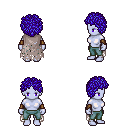
a pixel art fantasy rpg character, female body template, dark elf, purple skin, gray tattered cape, teal pants, blue curly afro hairstyle, leather bracers, four views (front, back, left, right), 2x2 character sprite sheet, small pixel art, hard edges, no anti-aliasing